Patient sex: M
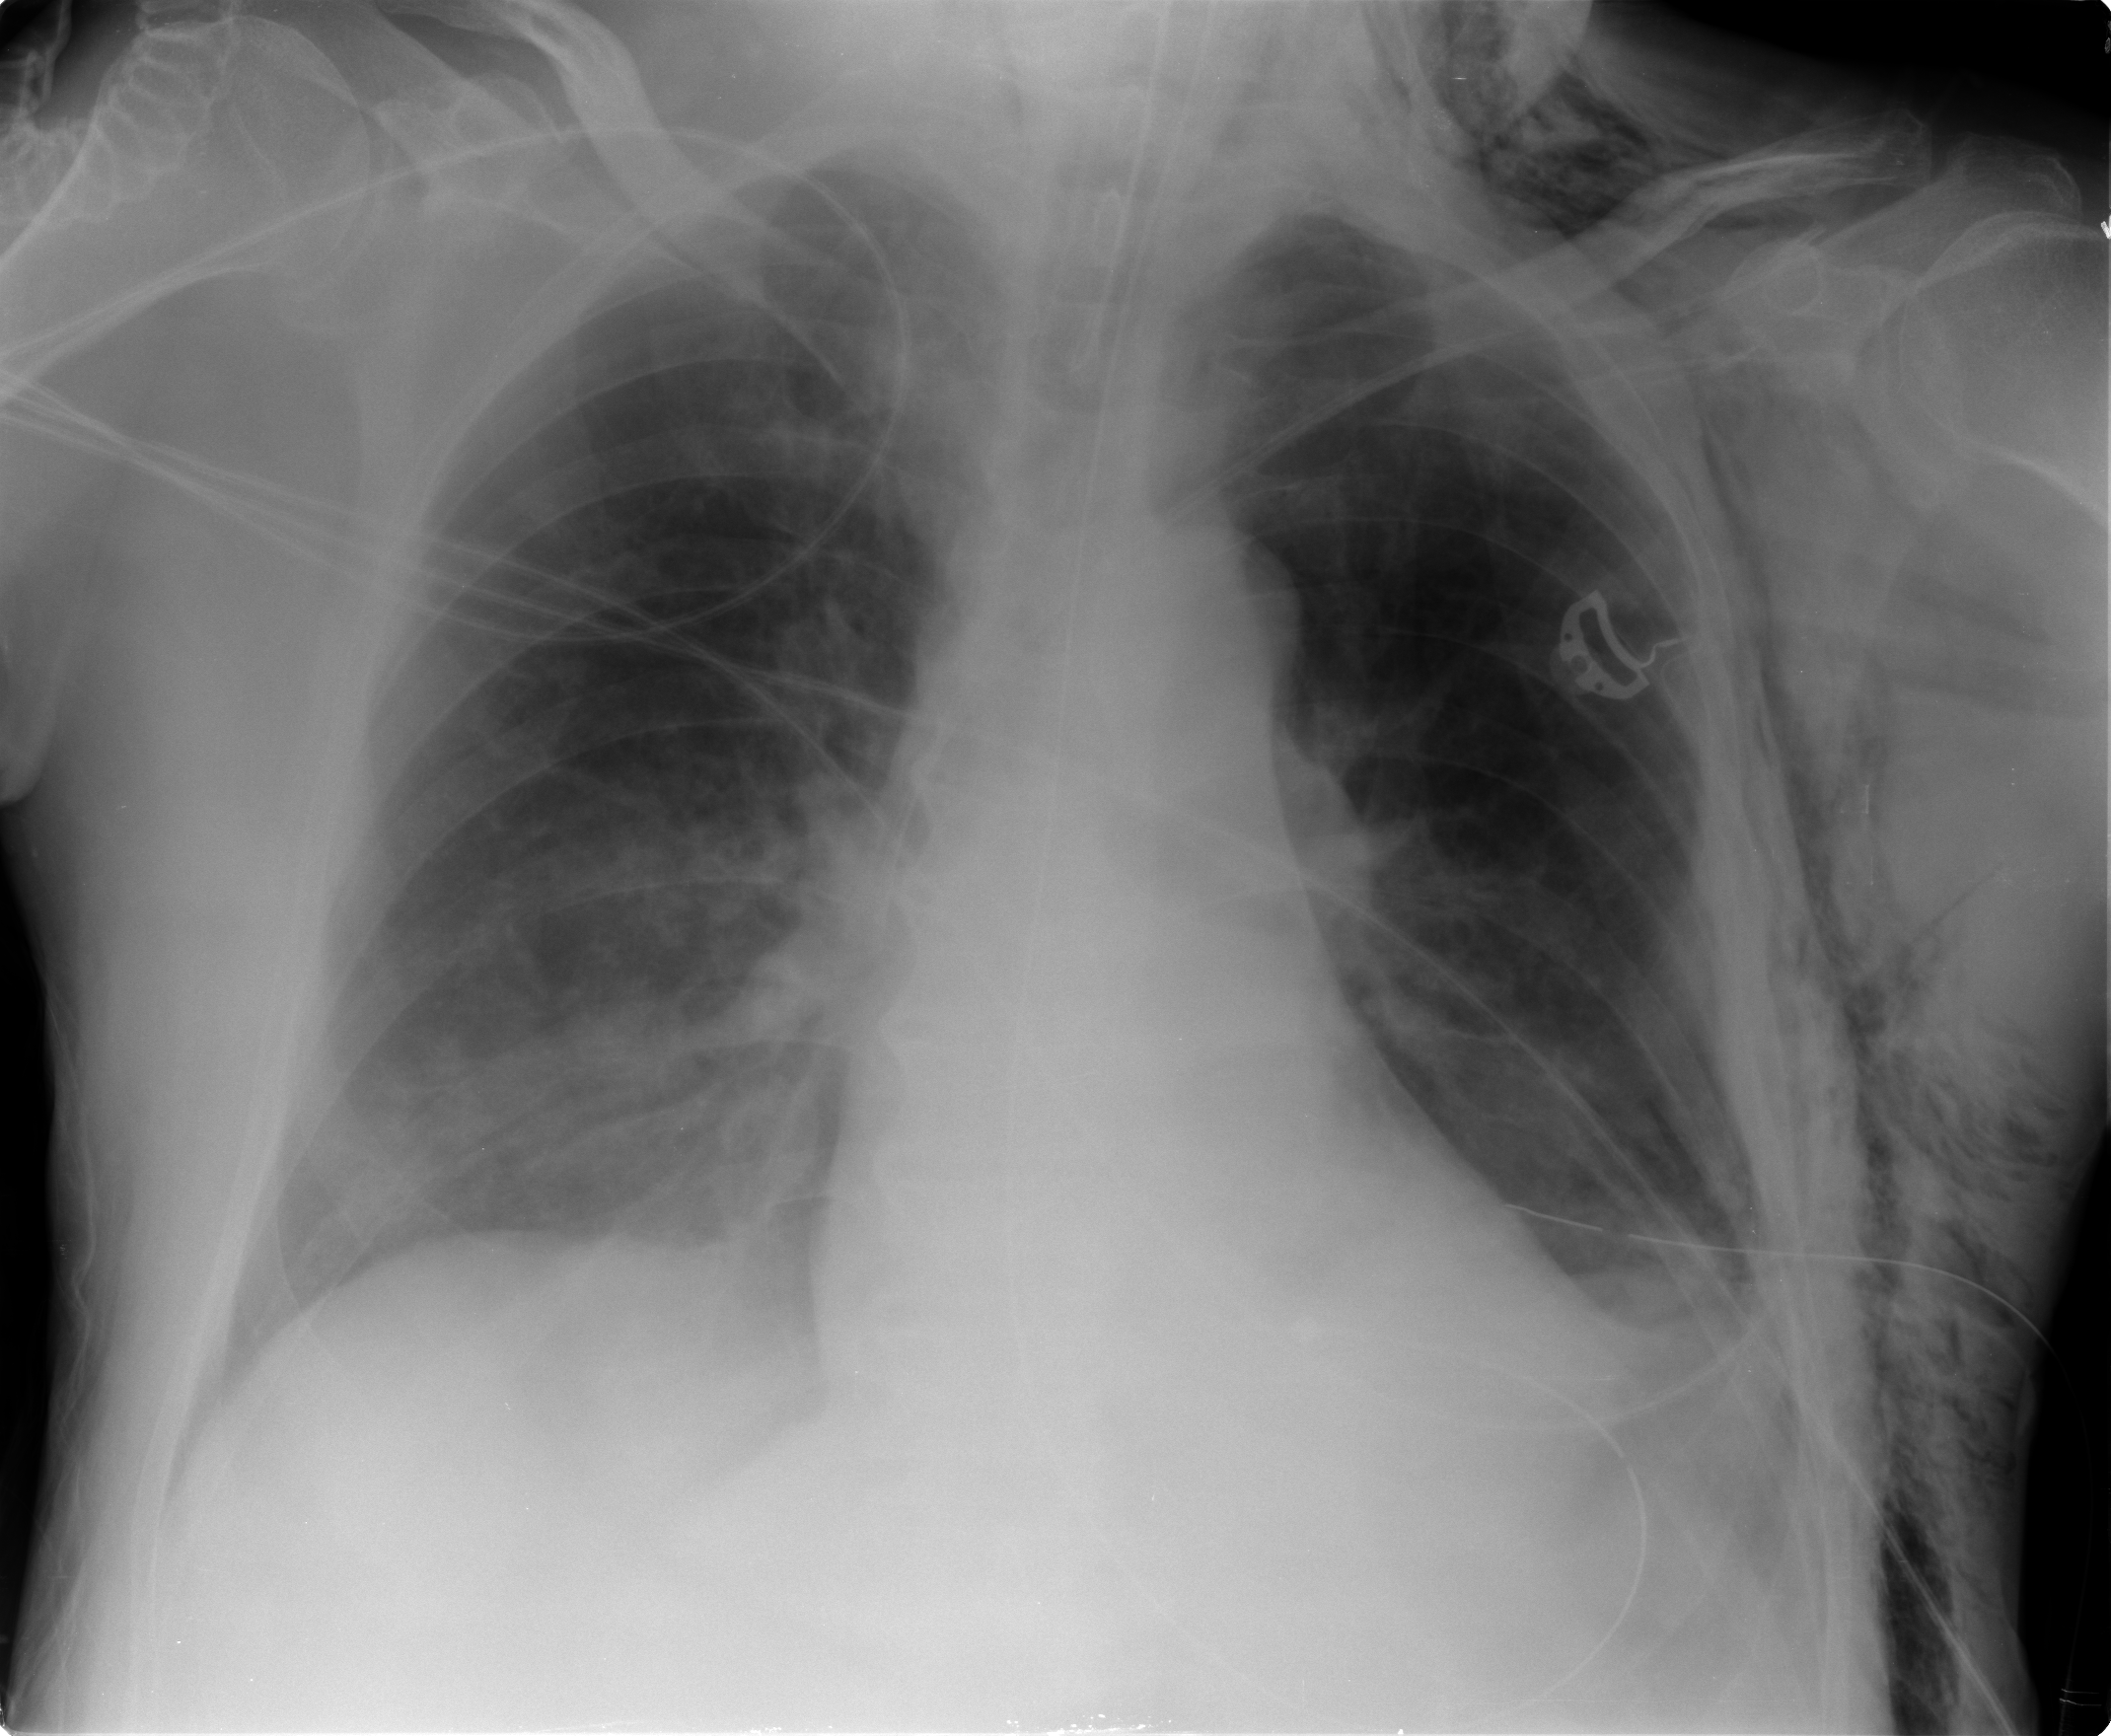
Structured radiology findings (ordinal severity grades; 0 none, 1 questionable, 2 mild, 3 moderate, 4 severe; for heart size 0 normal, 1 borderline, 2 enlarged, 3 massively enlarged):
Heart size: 0
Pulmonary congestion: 2
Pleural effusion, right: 0
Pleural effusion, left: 2
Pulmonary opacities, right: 2
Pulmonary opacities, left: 0
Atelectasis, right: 2
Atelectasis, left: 2